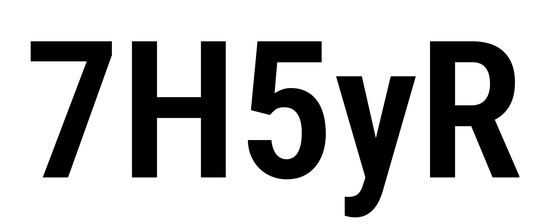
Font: Roboto_Condensed_SemiBold